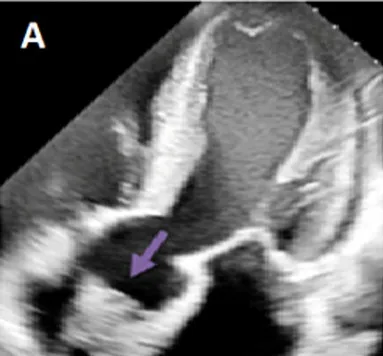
Clinical case 1;. Transthoracic echocardiography five chamber view showing a vegetation in the aortic valve (arrow).
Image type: radiology (ultrasound)